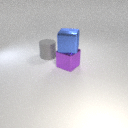
large blue metal cube above large purple metal cube